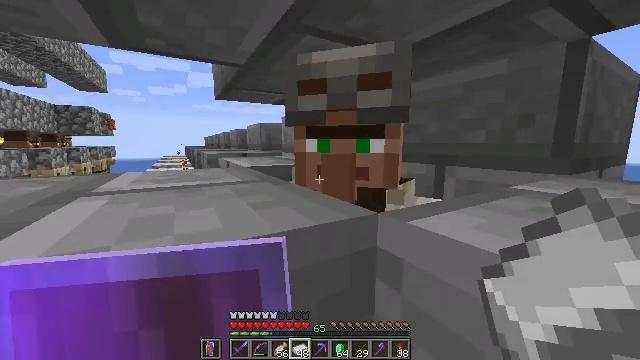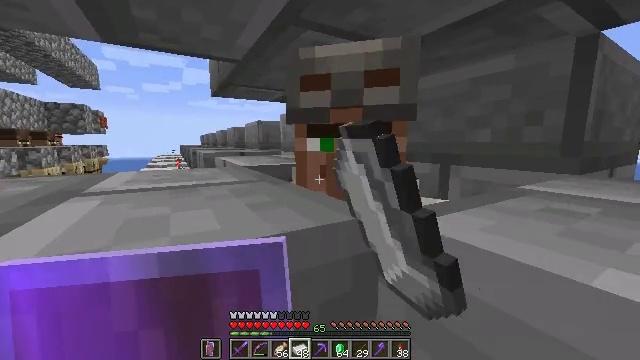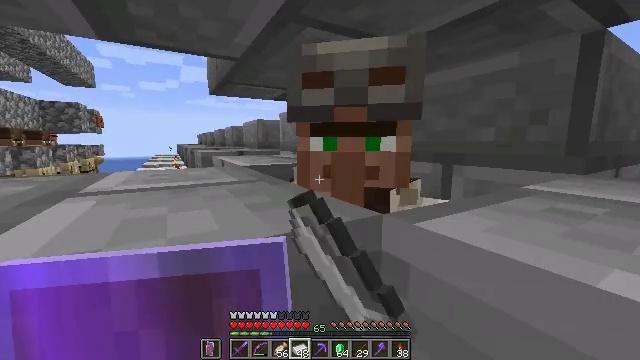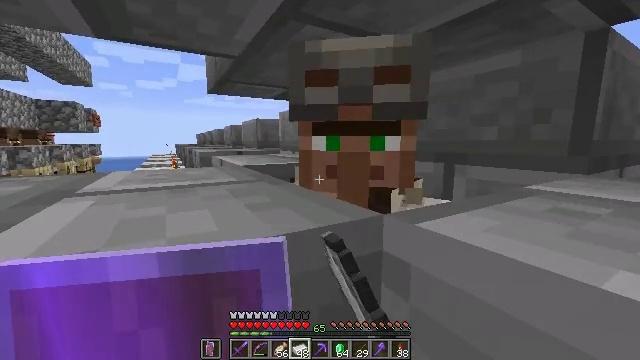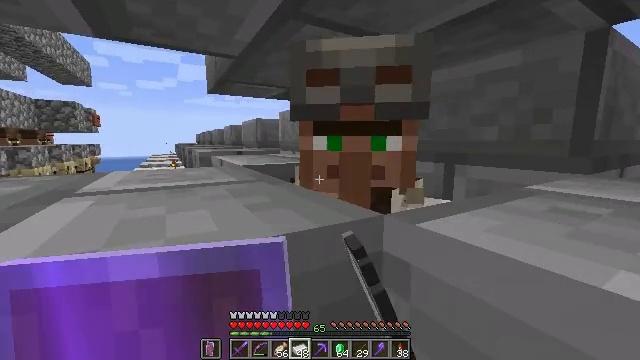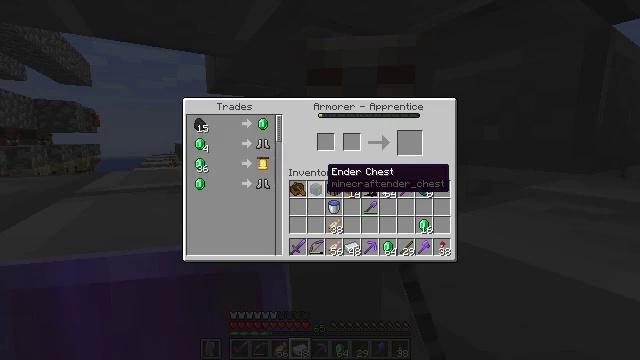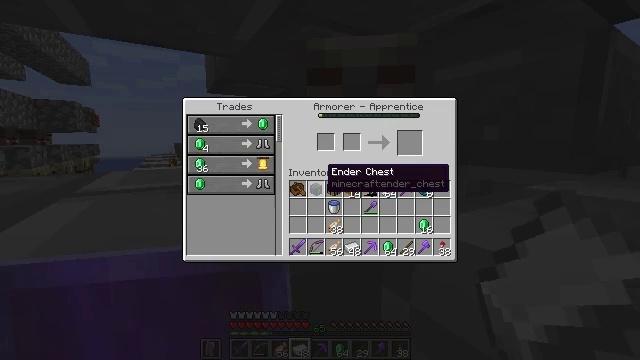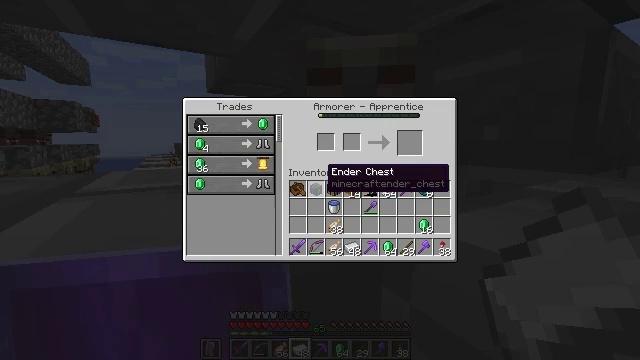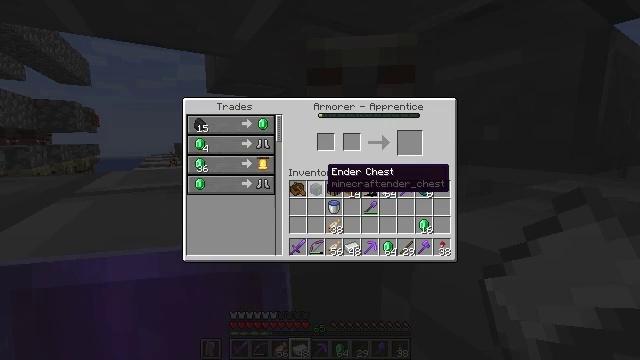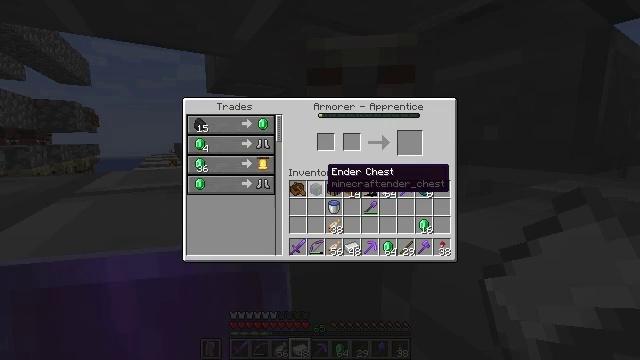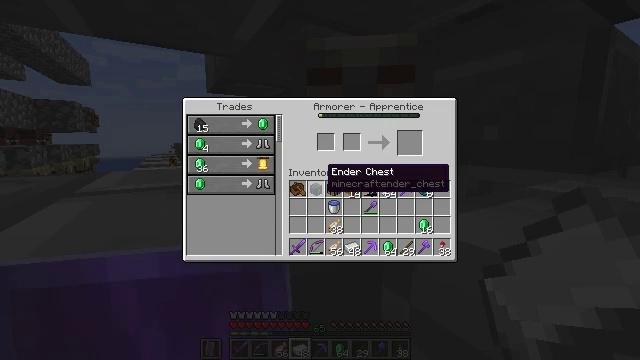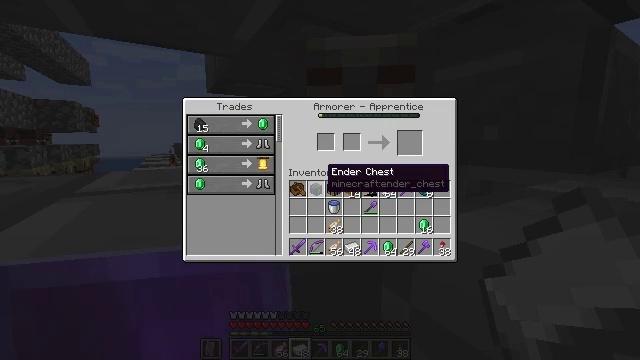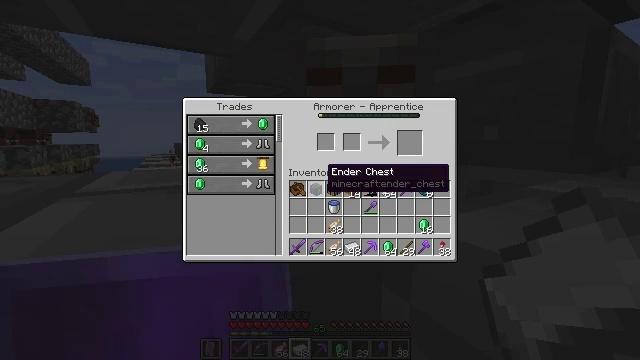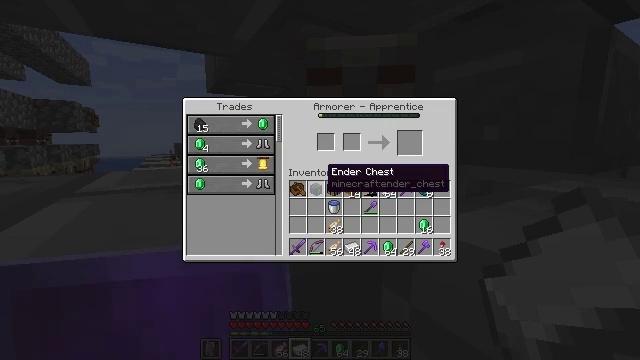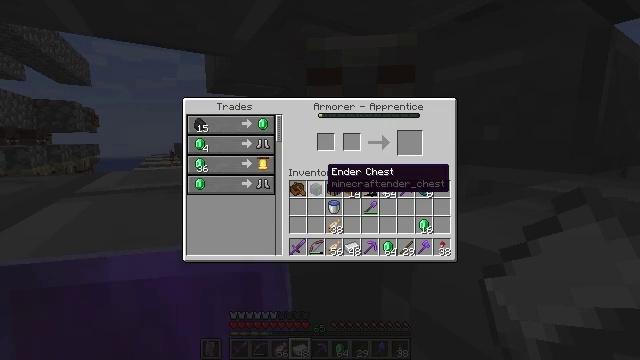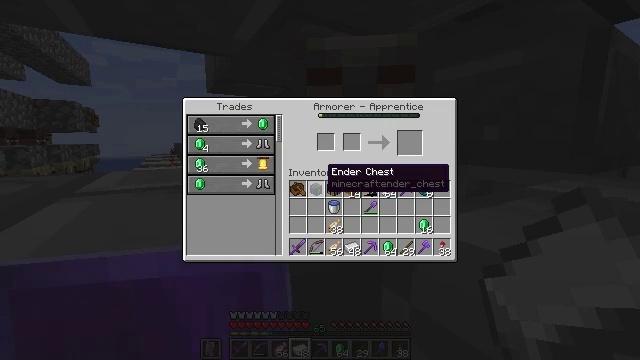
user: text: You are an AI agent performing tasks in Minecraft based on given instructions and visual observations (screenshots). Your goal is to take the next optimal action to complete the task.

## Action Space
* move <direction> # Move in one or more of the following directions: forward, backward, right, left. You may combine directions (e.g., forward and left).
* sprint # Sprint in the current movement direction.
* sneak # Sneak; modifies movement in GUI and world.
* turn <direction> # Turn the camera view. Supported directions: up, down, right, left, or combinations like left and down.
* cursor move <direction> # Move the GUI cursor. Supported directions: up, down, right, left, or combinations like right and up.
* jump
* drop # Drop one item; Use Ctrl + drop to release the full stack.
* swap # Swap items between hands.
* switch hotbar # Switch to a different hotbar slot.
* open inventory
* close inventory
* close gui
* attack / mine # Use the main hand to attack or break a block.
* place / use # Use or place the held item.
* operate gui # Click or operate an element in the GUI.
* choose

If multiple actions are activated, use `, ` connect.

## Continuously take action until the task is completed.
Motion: motion action
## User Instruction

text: Use the crafting table to get chainmail boots.
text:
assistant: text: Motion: use / place
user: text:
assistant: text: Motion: use / place
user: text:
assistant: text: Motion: no_op
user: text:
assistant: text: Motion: no_op
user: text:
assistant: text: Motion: no_op
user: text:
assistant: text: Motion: no_op
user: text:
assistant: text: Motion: no_op
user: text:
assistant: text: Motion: no_op
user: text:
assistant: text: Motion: no_op
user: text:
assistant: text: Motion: no_op
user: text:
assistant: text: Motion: no_op
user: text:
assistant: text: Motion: no_op
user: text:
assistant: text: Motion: no_op
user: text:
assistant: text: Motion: no_op
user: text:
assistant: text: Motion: no_op
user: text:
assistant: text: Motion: no_op
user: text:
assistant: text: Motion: no_op
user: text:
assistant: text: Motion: no_op
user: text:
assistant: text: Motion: no_op
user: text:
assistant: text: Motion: no_op
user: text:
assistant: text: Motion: no_op
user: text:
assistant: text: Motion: no_op
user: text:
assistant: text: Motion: no_op
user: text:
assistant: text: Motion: no_op
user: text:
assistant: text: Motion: turn left
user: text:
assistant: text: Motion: turn left
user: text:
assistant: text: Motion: no_op
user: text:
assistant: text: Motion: no_op
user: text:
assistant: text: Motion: no_op
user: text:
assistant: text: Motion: no_op